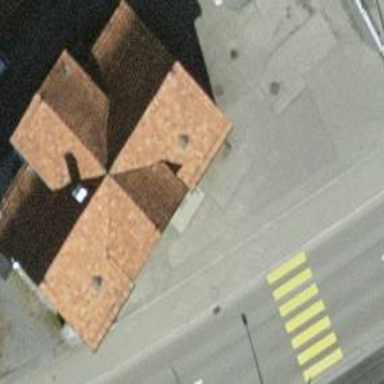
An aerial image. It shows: Restaurant.